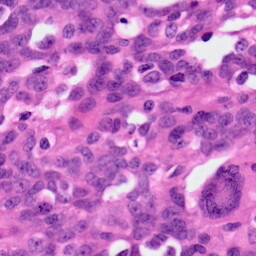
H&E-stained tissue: Ovarian